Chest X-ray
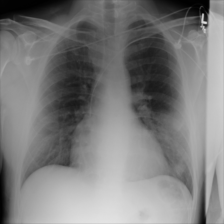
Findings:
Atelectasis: negative
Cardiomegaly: negative
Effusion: negative
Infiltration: negative
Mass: negative
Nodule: negative
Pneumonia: negative
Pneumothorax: negative
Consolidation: negative
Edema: negative
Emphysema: negative
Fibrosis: negative
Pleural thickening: negative
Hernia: negative